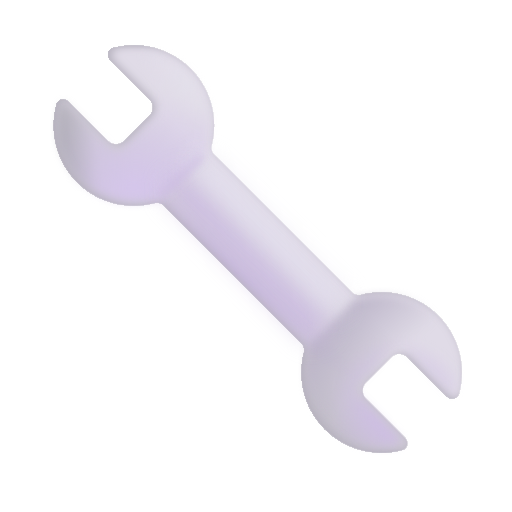
wrench color